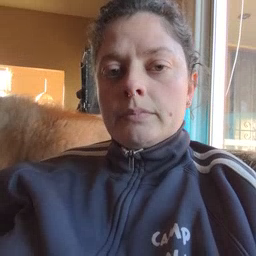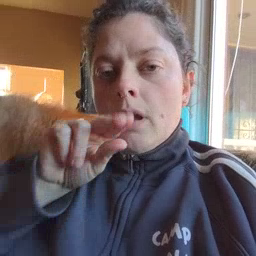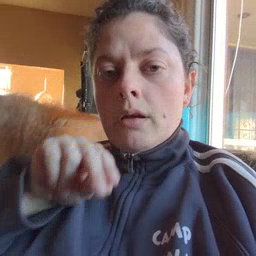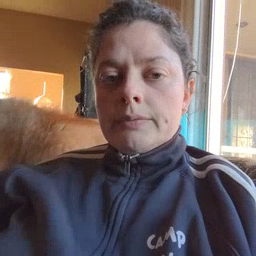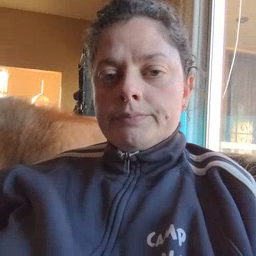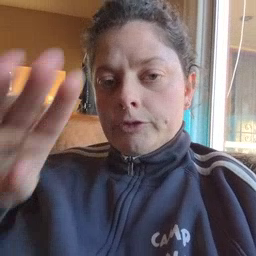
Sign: duck